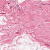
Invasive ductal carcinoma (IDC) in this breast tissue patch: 0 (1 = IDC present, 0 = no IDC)